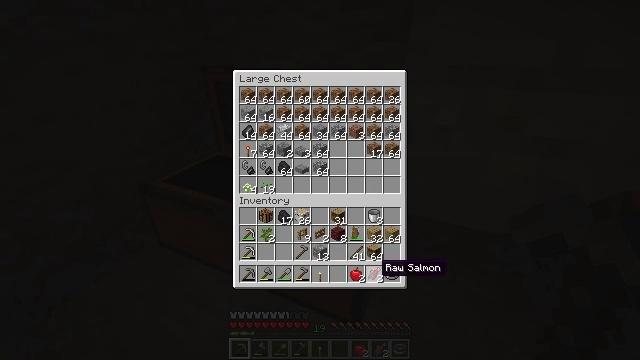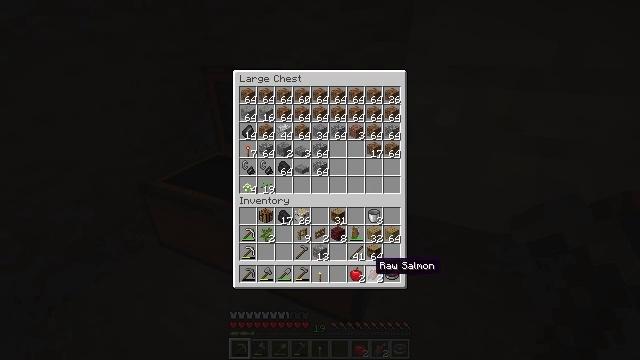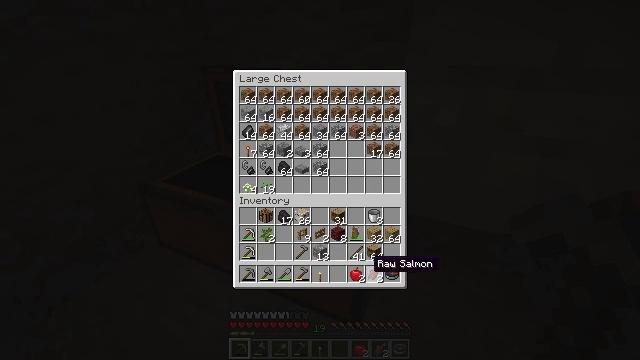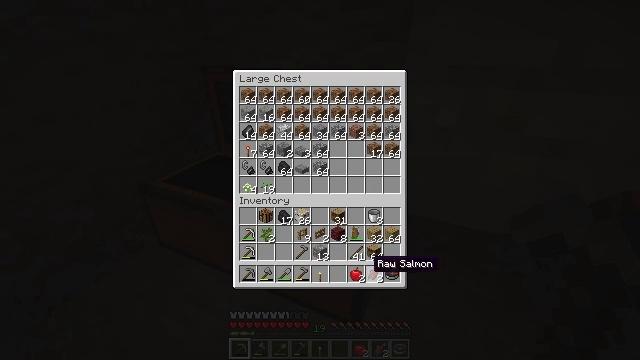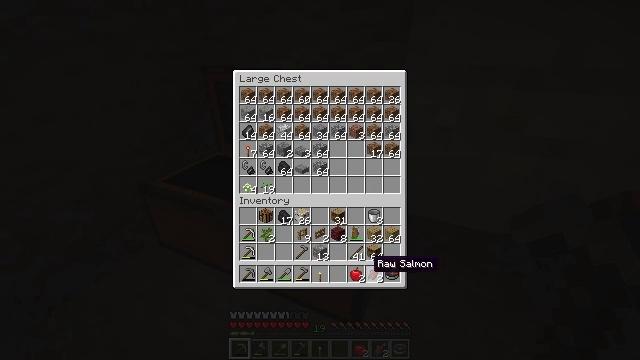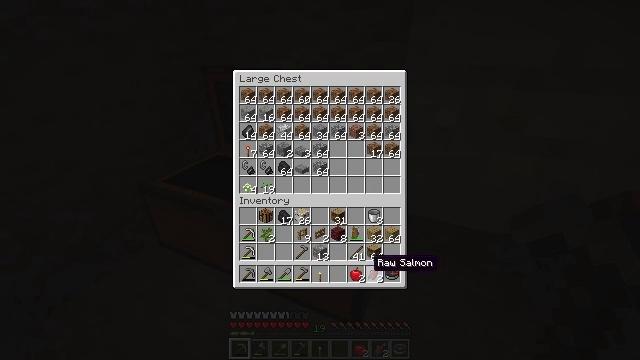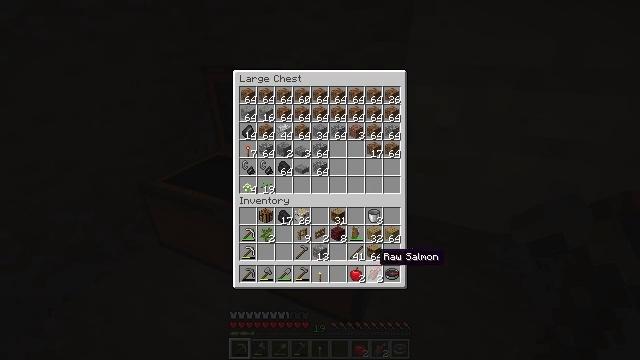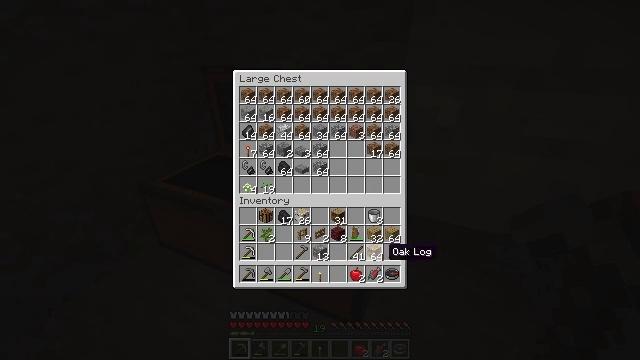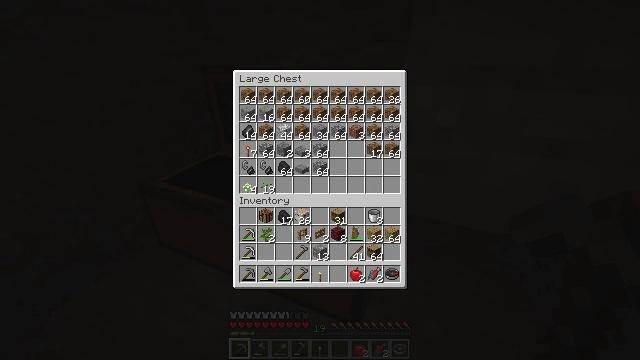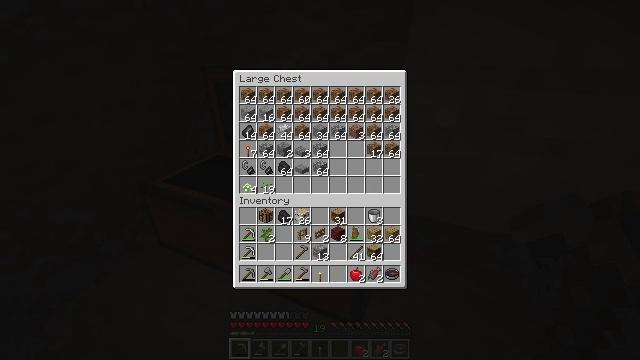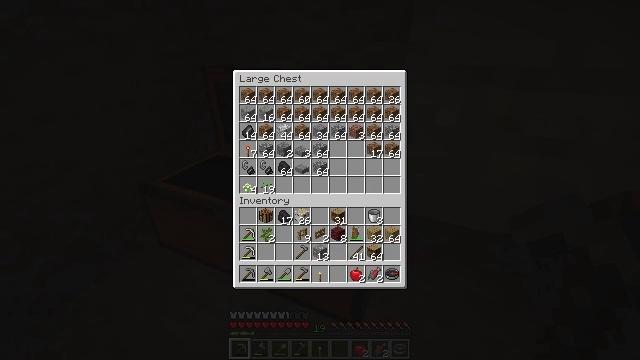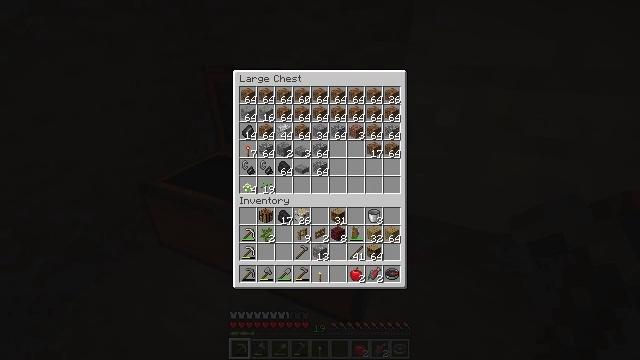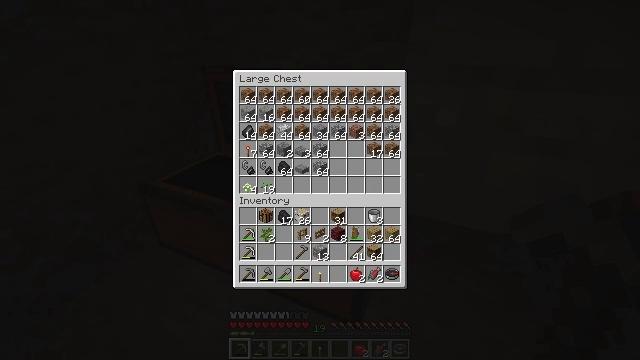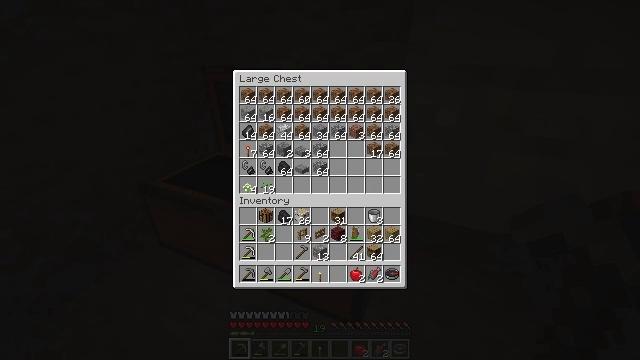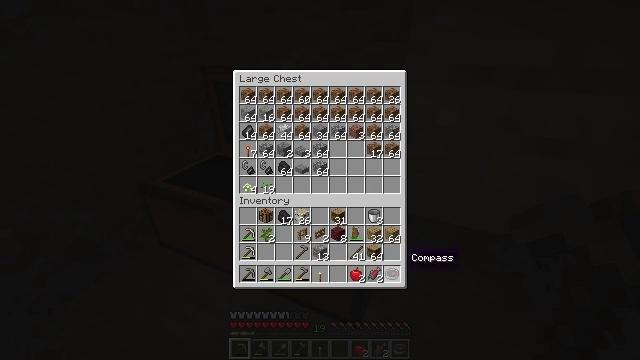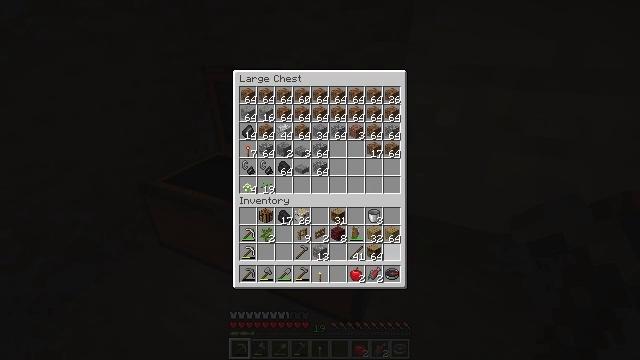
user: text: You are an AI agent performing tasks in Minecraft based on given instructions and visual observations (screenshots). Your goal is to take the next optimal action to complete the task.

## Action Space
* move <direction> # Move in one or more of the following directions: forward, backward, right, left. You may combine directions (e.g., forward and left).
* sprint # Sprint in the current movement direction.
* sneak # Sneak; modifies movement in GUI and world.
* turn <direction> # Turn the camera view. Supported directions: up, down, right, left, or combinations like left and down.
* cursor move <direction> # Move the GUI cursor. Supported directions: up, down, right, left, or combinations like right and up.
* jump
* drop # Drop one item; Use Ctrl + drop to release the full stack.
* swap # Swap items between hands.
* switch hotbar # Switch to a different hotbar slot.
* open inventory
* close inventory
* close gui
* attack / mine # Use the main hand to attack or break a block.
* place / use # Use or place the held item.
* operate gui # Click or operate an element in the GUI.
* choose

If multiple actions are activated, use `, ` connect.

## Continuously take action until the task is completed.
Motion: motion action
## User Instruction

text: Get wheat from the farmland.
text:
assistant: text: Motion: no_op
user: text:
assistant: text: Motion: no_op
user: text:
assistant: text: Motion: no_op
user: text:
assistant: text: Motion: no_op
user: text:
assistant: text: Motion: no_op
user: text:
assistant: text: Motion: no_op
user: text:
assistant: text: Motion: cursor move right
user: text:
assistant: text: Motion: cursor move right and up
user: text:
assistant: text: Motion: cursor move right
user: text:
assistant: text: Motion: no_op
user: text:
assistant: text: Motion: no_op
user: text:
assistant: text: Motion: no_op
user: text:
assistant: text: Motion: no_op
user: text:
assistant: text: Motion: no_op
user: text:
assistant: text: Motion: cursor move up
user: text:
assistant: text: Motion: cursor move up
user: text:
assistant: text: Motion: cursor move up
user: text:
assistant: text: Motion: no_op
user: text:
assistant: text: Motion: no_op
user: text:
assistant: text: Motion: no_op
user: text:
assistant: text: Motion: no_op
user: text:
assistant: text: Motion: no_op
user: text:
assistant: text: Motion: no_op
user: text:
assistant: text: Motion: no_op
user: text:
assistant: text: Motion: cursor move left and down
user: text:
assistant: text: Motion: cursor move left and down
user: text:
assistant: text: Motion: no_op
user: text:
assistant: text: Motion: no_op
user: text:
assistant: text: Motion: no_op
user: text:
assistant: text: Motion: no_op